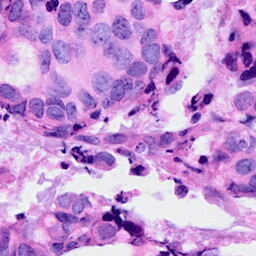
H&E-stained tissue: Breast